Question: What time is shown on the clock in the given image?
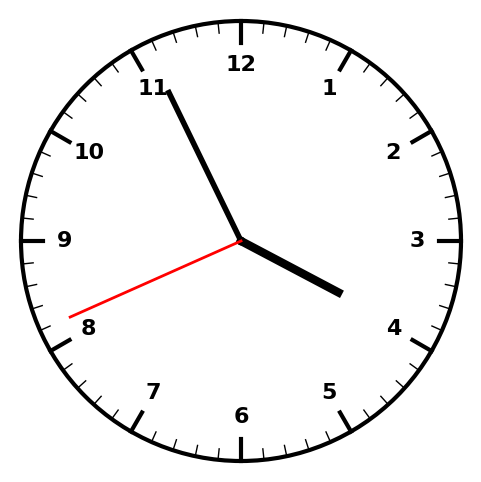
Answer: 03:55:41